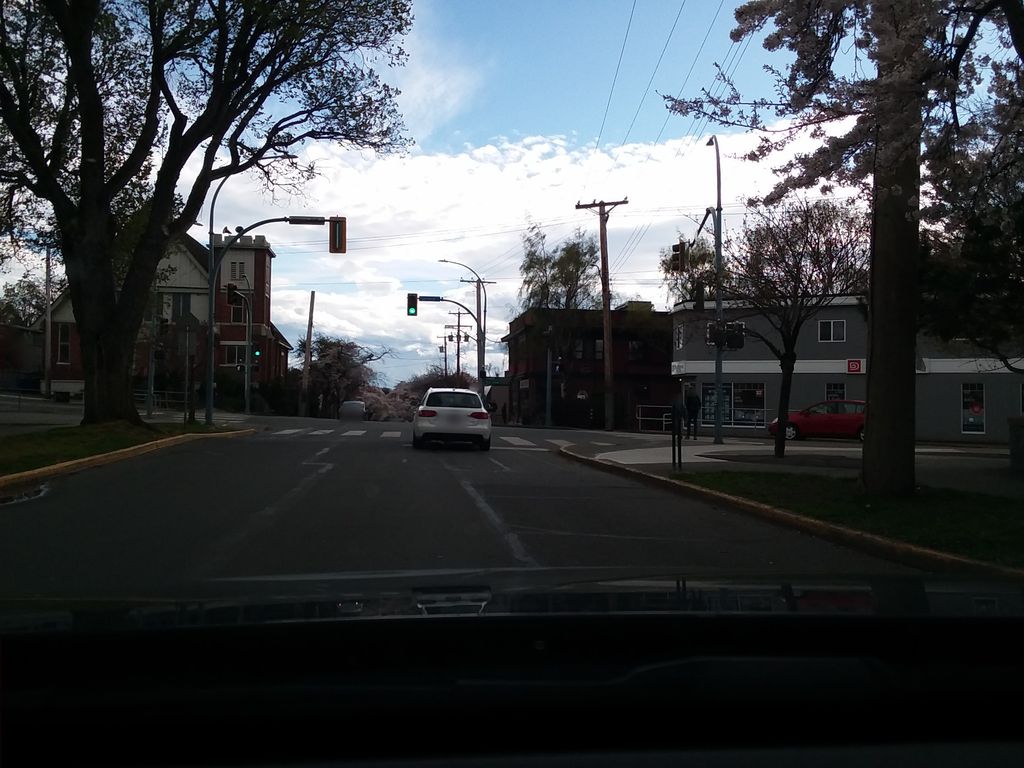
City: victoria